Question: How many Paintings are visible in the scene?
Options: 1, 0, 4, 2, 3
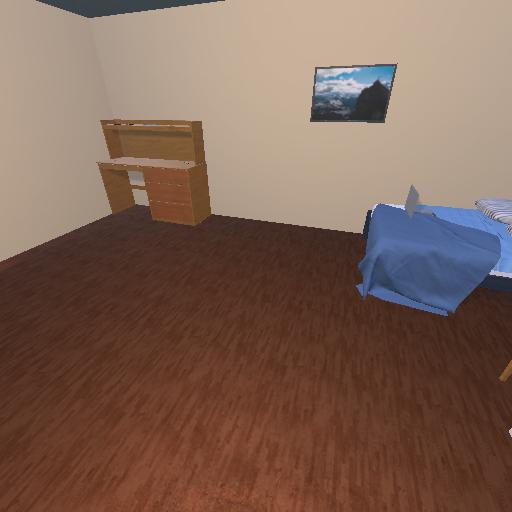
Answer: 1